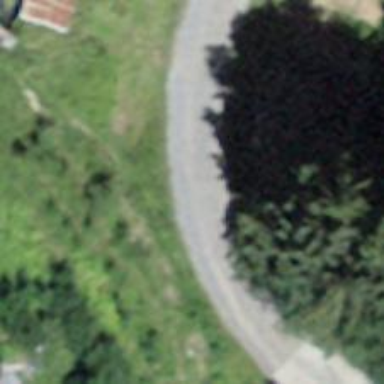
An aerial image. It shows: Downhill track road with grade2 surface.